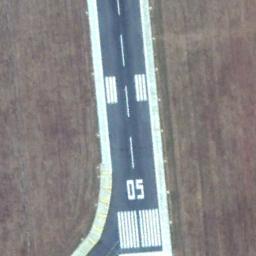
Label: runway